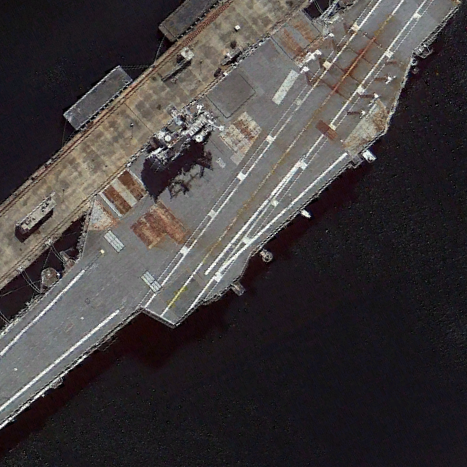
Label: aircraft_carrier